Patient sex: M
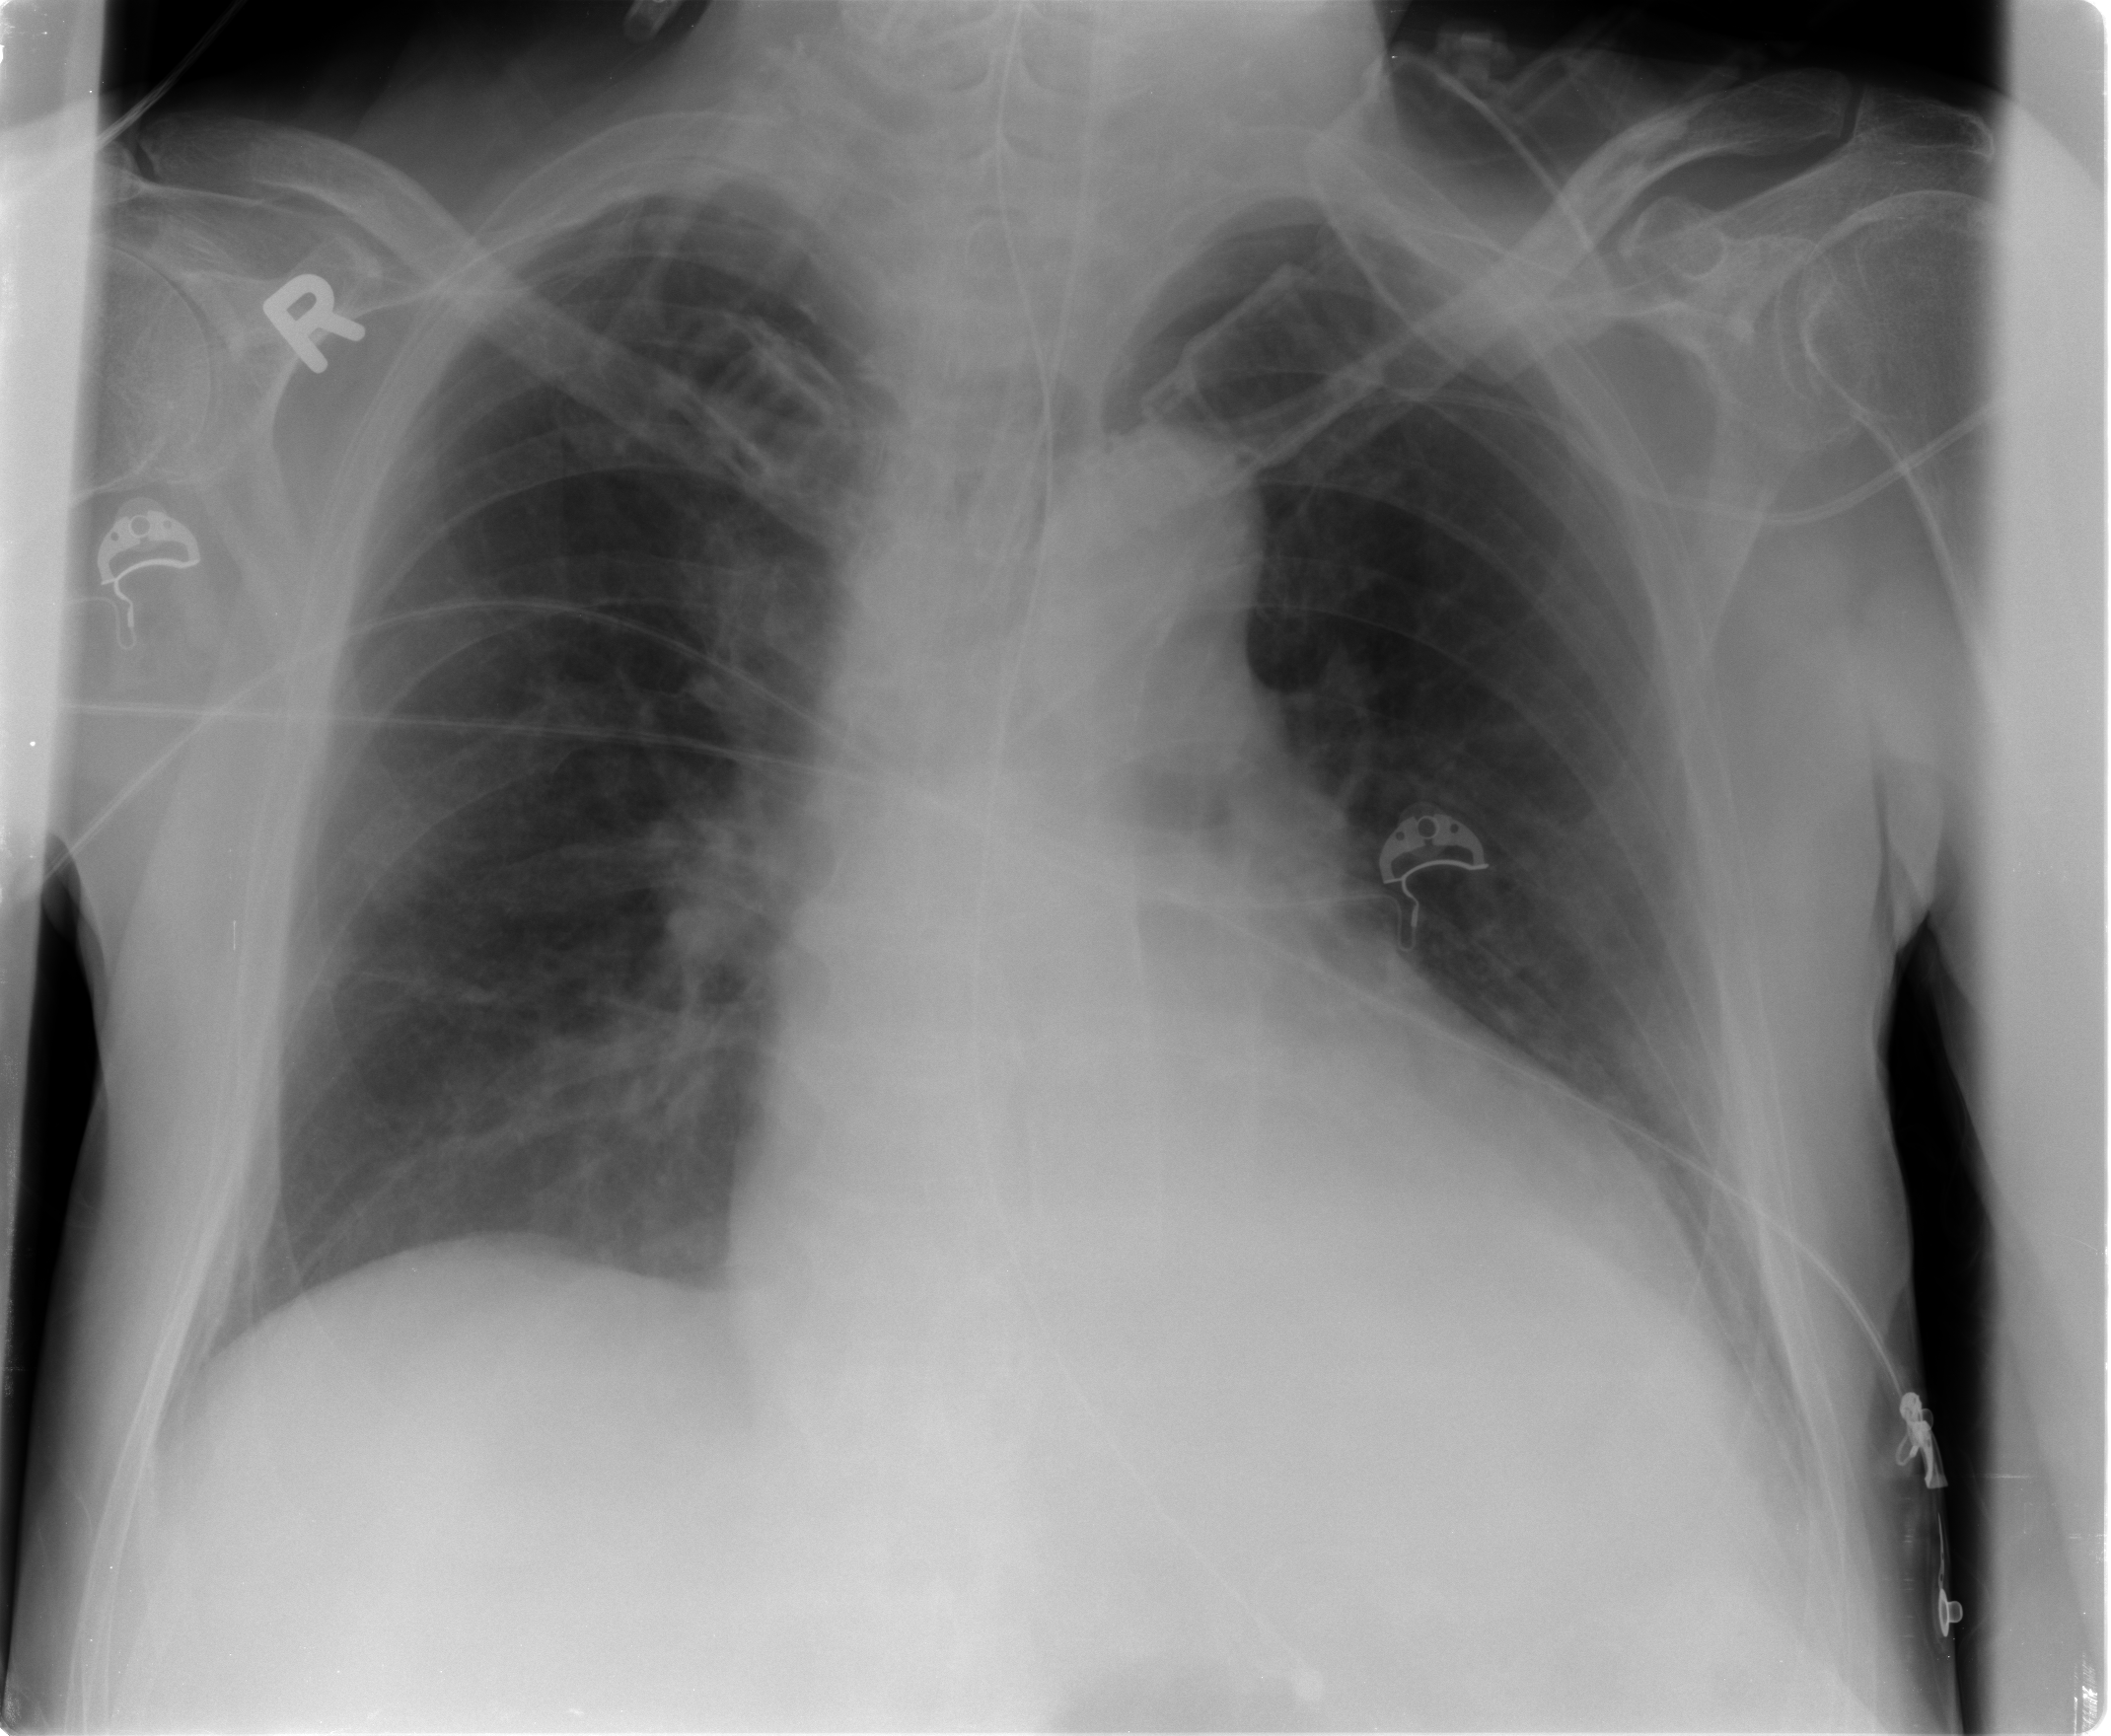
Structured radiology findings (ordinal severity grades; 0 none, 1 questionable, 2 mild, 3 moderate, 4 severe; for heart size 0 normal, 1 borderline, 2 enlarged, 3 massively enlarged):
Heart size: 2
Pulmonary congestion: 2
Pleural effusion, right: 0
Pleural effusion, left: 2
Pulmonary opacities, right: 0
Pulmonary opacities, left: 0
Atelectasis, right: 0
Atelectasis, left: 2